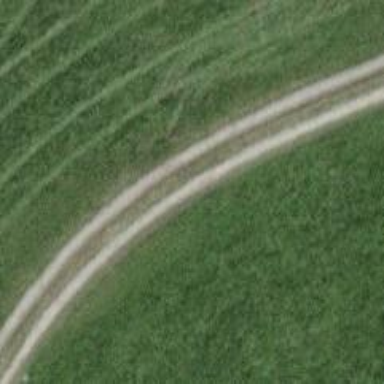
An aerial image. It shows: Gravel track with grade2 tracktype.